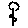
Label: flower